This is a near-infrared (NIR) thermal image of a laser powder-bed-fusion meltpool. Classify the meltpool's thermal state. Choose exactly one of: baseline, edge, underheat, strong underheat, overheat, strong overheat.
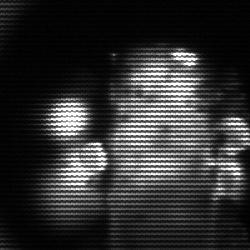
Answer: strong underheat